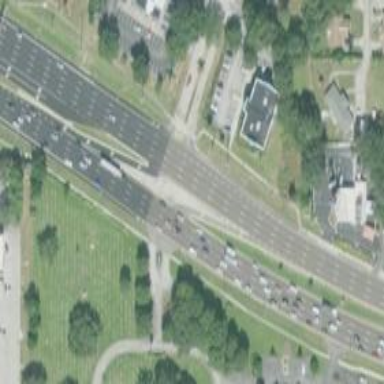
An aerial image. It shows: Trunk link highway.